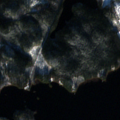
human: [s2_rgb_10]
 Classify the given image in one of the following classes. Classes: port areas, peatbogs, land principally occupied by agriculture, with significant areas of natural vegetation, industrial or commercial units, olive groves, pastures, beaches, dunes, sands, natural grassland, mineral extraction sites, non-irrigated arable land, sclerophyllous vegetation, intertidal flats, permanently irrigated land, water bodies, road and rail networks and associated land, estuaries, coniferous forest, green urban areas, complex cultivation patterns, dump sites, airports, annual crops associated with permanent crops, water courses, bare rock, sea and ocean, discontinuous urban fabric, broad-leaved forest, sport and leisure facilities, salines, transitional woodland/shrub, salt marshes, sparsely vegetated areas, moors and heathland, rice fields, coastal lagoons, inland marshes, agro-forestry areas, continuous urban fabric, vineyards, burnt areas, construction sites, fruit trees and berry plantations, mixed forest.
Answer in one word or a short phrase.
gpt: non-irrigated arable land, coniferous forest, mixed forest, water bodies